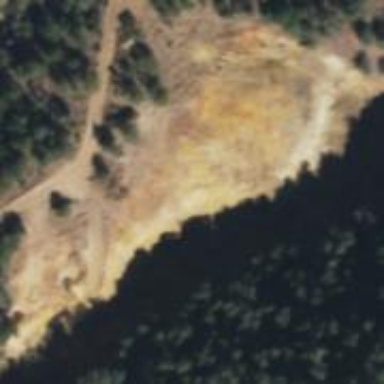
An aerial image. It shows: Quarry area.